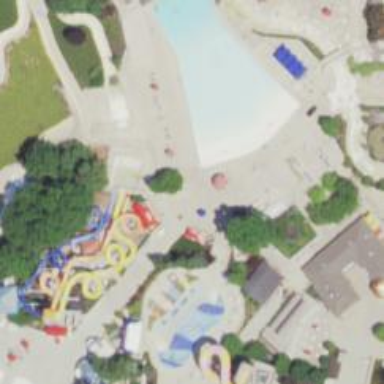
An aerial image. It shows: Water slide attraction.